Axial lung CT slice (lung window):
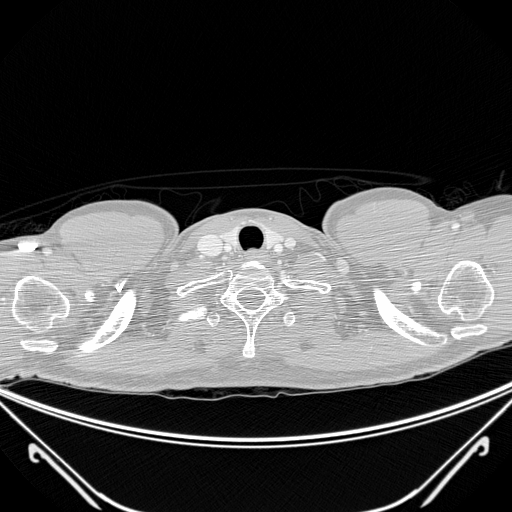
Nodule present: no